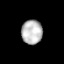
Tissue: prostate
Cell type: T cells
Senescence score: 0.3613
Nuclear area (px): 495
Mean DAPI intensity: 186.537